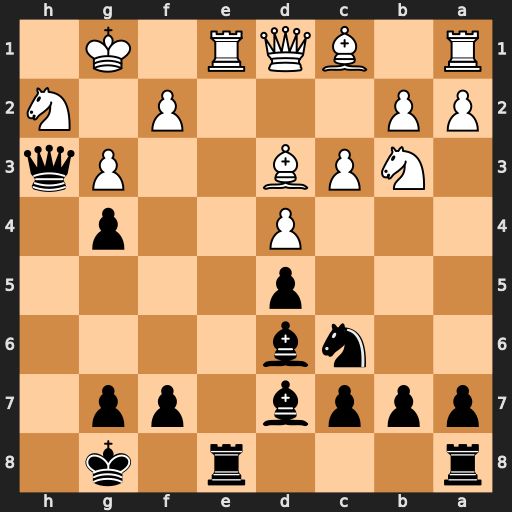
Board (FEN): r3r1k1/pppb1pp1/2nb4/3p4/3P2p1/1NPB2Pq/PP3P1N/R1BQR1K1
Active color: b
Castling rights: -
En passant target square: -
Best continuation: Bxg3 Rxe8+ Rxe8